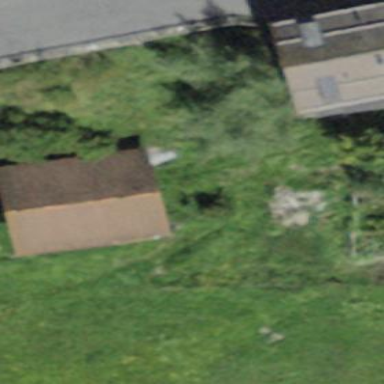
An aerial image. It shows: Shed.